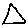
Label: triangle